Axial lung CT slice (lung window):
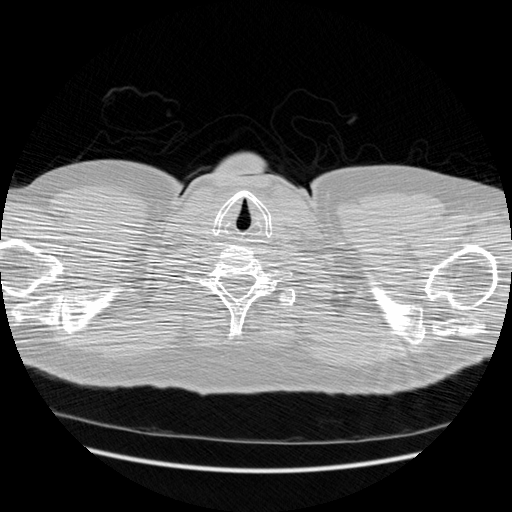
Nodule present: no